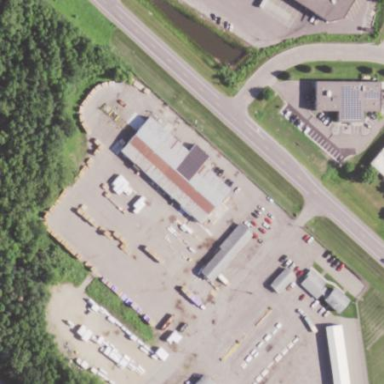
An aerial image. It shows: Warehouse building.